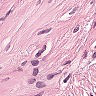
Metastatic tissue present: no